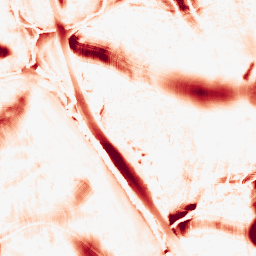
Category: morphological
Decomposition family: morphological_ellipse
Decomposition parameters: operation: opening
width: 50
height: 50
Upsampling method: sinc_blackman
Upsampling parameters: scale: 2
kernel_size: 16
Upsampling scale: 2